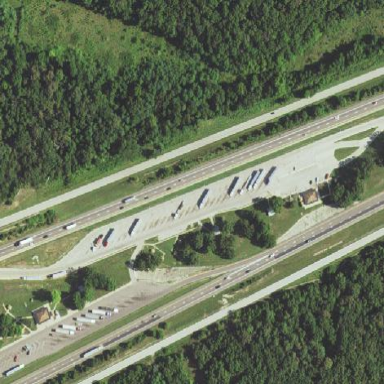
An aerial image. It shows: Rest area along the road.